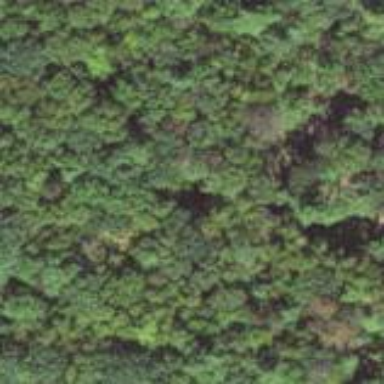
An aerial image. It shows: Mixed woodland with various types of leaves.